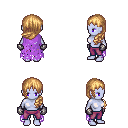
a pixel art fantasy rpg character, female body template, dark elf, purple skin, maroon tattered cape, magenta pants, light blonde left-swept hairstyle, metal gloves, four views (front, back, left, right), 2x2 character sprite sheet, small pixel art, hard edges, no anti-aliasing